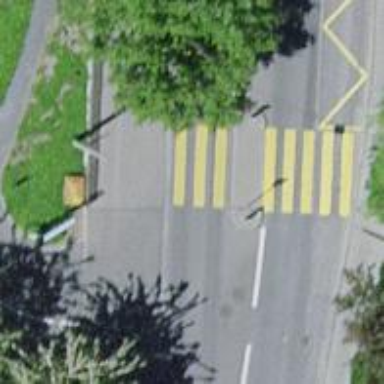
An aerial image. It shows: Uncontrolled crossing with central island on the road.